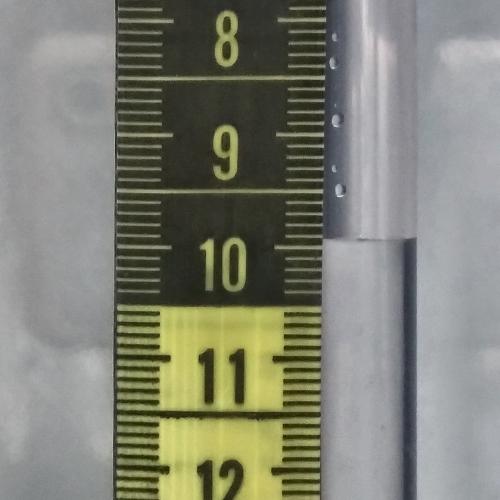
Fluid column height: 9.9 cm